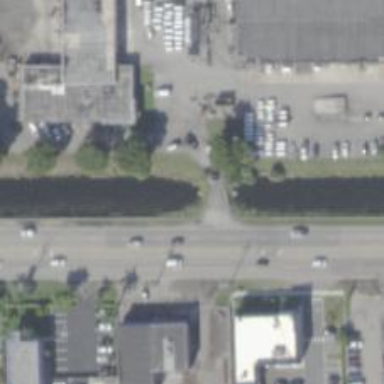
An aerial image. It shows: Canal.